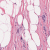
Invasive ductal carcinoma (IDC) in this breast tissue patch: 1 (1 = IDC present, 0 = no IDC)